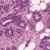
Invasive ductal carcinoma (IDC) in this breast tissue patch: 1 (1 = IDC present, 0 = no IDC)